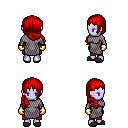
a pixel art fantasy rpg character, female body template, dark elf, purple skin, chain mail, red pants, red right-swept hairstyle, gold gloves, gray slippers, four views (front, back, left, right), 2x2 character sprite sheet, small pixel art, hard edges, no anti-aliasing